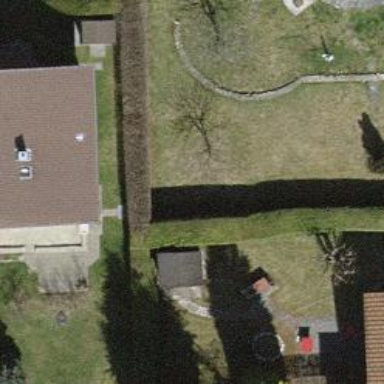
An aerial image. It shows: Hedge barrier.